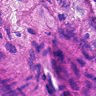
Metastatic tissue present: no